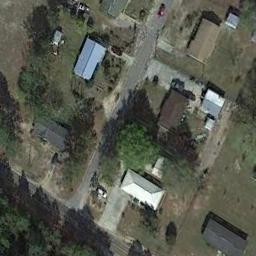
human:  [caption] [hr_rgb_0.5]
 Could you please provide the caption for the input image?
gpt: The medium residential is on the grass next to some trees .

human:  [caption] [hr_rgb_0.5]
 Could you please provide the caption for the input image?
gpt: There are a lot of trees in the medium-sized residential area .

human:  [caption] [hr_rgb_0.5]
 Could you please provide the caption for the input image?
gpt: Many buildings are in medium residential area .

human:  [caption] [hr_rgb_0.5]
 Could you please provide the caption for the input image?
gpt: The medium residential area has some houses of different colors on the grass and a road goes through the medium residential area .

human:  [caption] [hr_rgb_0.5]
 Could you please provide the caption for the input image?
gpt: There are some buildings on green lawns on the medium residential area .